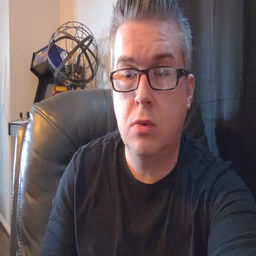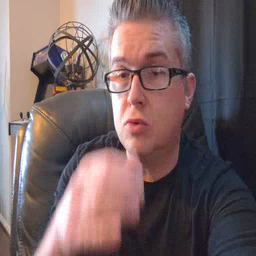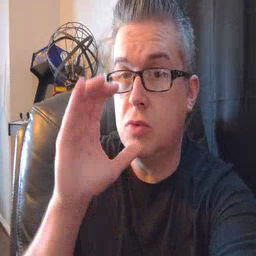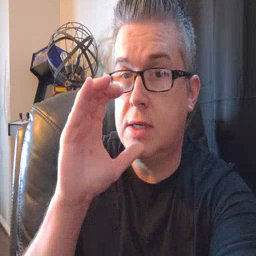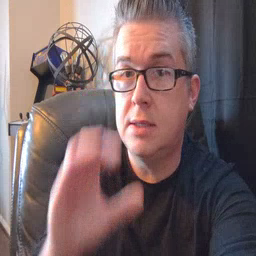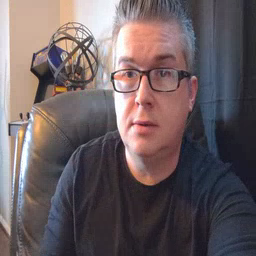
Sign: drink